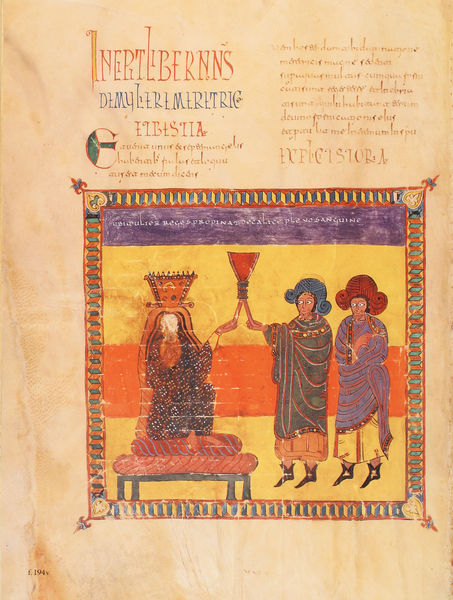
Titel: Beatus-Manuskript
Künstler: Magius
Institution: New York, Pierpont Morgan Library
Schlagwörter: mann, frauen, gelb, frau, hut, männer, orange, stuhl, rot, malerei, mensch, rahmen, bild, kirche, kelch, krone, vase, perücke, schrift, wüste, lila, violett, kissen, könig, thron, verzierung, buch, eckig, seite, illustration, buchstaben, geschenk, arabisch, mittelalter, gruen, viereckig, königin, pokal, quadrat, islam, handschrift, latein, buchmalerei, ecclesia, untertan, lrone, gefaeß